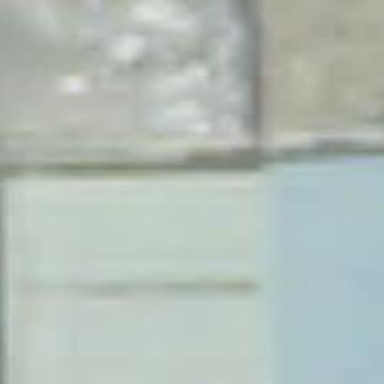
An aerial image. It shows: Wall barrier.